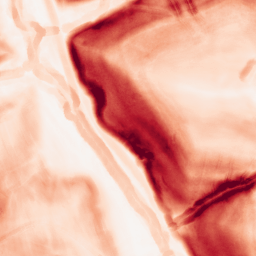
Category: morphological
Decomposition family: morphological_gradient
Decomposition parameters: size: 5
shape: disk
Upsampling method: quadratic
Upsampling parameters: scale: 2
Upsampling scale: 2